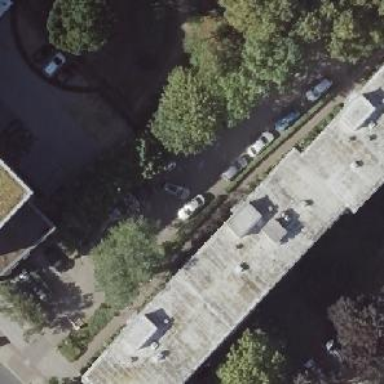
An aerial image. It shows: Flat-roofed residential building.